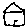
Label: house